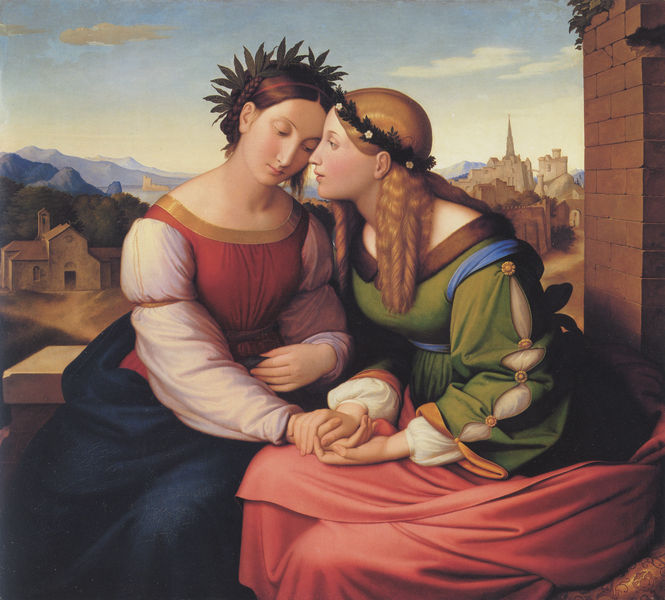
Titel: Italia und Germania
Künstler: Friedrich Overbeck
Standort: München
Institution: Neue Pinakothek
Schlagwörter: baum, berg, blau, blätter, gemälde, hand, haut, himmel, kopf, schatten, umhang, wasser, weiß, wolken, fluss, frauen, gelb, grün, kirchturm, landschaft, mädchen, ocker, see, sitzen, stadt, blumen, braun, decolte, frau, frisur, geste, grau, haar, hell, kleid, kleider, köpfe, licht, nase, ohr, profil, schwarz, symbol, tür, vordergrund, blüte, blüten, dach, haus, rot, schloss, wolke, beige, malerei, rock, blond, gesichter, hemd, architektur, arm, augen, band, bluse, falten, gesicht, haarschmuck, halten, stein, trauer, ärmel, hals, hände, portrait, öl, natur, zweige, kirche, auge, gewand, gold, haare, sitzend, gewänder, paar, blatt, brünett, gotik, knopf, krone, locke, locken, ohren, renaissance, rosa, scheitel, wald, turm, deutschland, hellblau, balkon, farbig, liebe, umarmung, italien, ort, perspektive, vedute, zwei, zöpfe, berge, farben, gebirge, dorf, dächer, mauer, ziegel, farbe, steinmauer, bank, romantik, balcony, blue, church, crown, embrace, hands, red, white, women, dress, dresses, face, falte, friends, girls, green, hair, nose, painting, seated, sisters, sitting, spitz, woman, zopf, glanz, flowers, pink, wiess, faltenwurf, knöpfe, tor, kirchen, stadtansicht, eingang, burg, gemalt, glockenturm, kloster, türme, münchen, alpen, lockig, flüstern, leinwand, allegorie, kranz, kunst, lorbeer, lorbeerkranz, zuneigung, tracht, trost, wood, geflochten, clouds, sky, tree, mittelalter, kuß, romanik, building, ear, house, lake, mountain, mountains, water, blumenkranz, horizon, houses, tower, trees, village, costume, eyes, blütenkranz, elisabeth, heilige, kränze, städte, freundschaft, italienerin, bänder, maria, castle, color, ruins, allegorien, haltend, rocj, deutschrömer, berührung, altdeutsch, heimsuchung, town, love, germania, outside, trösten, neue pinakothek, verziehrung, innigkeit, city, freundinnen, italia, wreath, kriche, family, ziegelmauer, italie, lohrbeer, brick, bricks, italian, terrakotta, irche, medieval, pinaktohek, fingers, lukasbund, freunde, overbeck, gesucht, cornelius, germanien, romantk, spire, steeple, gewandt, boticelli, jesuiten, archaisch, geschlitzt, peter cornelius, bruderschaft, bum, pforr, lovers, deutsche, heads, gemälder, freuen, araisch, ingres, freundinen, gren, nazarrener, germania und italia, italia und germania, känze, neue pinkothek, zuspruch, ittelalter, holding, braid, pre-raphaelite, brunette, malereei, brows, friendship, holding hands, dky, affection, cuddle, sister, redhair, nobles, lesbian, stadt hintergrund, hlatend, jwomen, workle, hayez